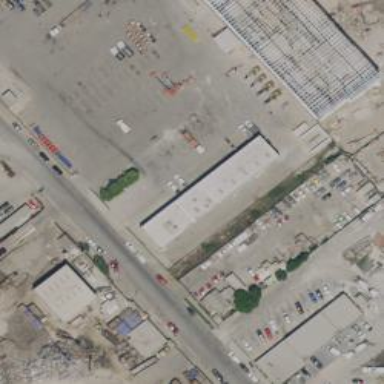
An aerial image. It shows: Commercial building.